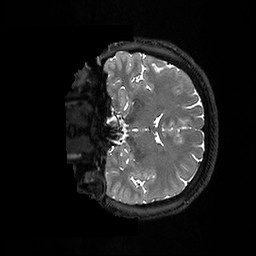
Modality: T2w
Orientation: coronal
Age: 33
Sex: female
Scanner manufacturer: ge
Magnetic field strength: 3 T
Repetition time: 3.202 s
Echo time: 0.0665 s